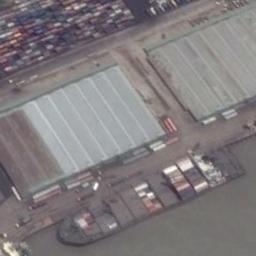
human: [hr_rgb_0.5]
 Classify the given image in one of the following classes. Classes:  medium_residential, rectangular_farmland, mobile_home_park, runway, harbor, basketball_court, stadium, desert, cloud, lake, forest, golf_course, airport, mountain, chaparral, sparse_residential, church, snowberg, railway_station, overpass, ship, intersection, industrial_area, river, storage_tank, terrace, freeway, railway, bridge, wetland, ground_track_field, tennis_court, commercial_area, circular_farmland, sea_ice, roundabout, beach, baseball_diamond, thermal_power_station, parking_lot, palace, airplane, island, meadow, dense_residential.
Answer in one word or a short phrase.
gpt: ship